Field crop: maize
Growth stage: 2
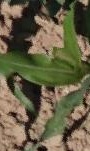
Species: maize